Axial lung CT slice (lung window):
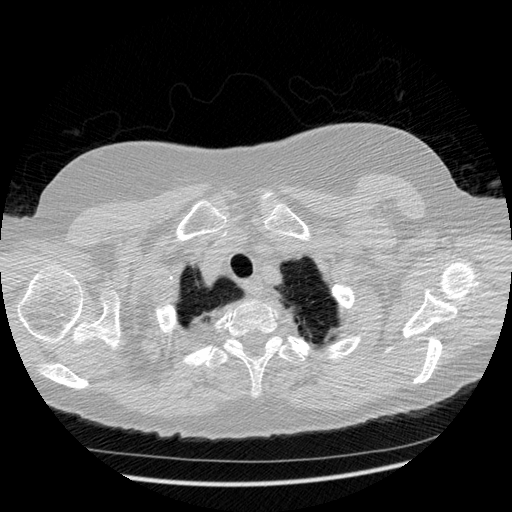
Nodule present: no